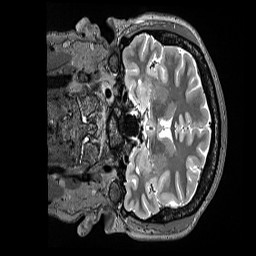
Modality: T2w
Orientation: coronal
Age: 36
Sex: female
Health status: ill
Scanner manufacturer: siemens
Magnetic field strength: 3 T
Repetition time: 3.2 s
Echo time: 0.564 s